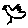
Label: bird